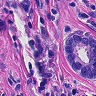
Metastatic tissue present: yes